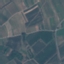
Label: PermanentCrop